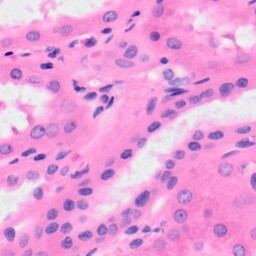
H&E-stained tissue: Kidney